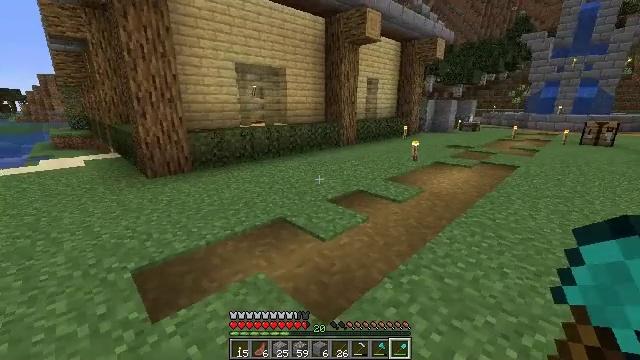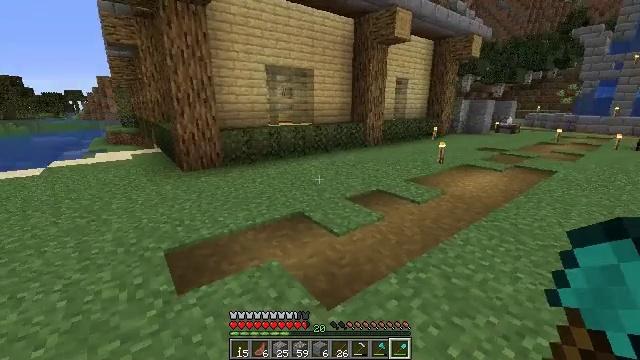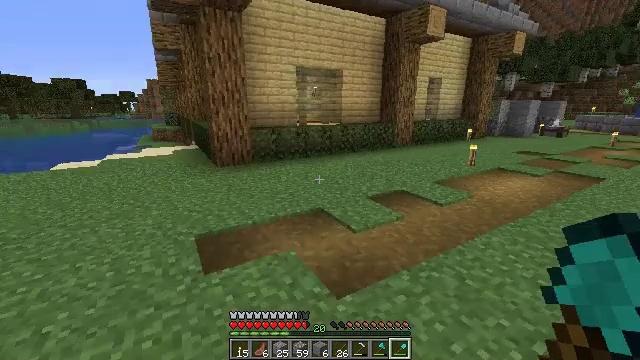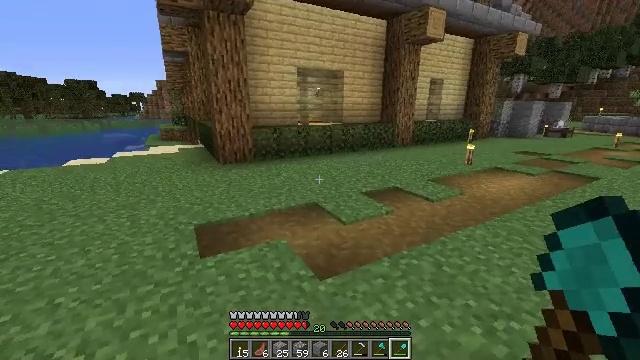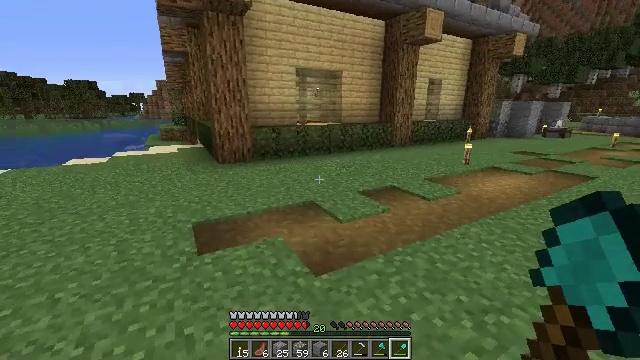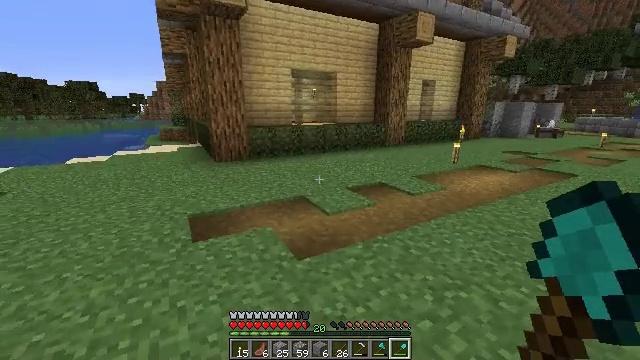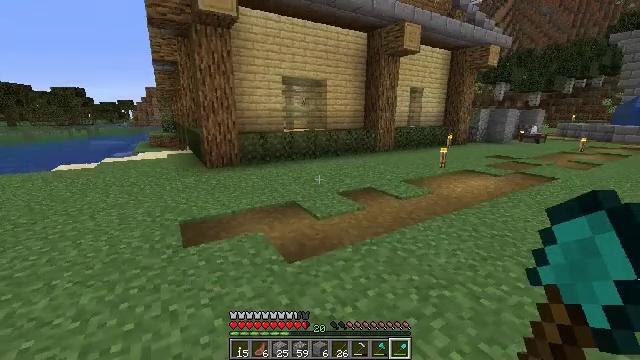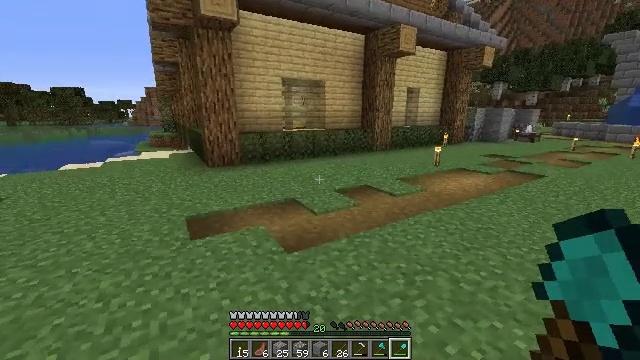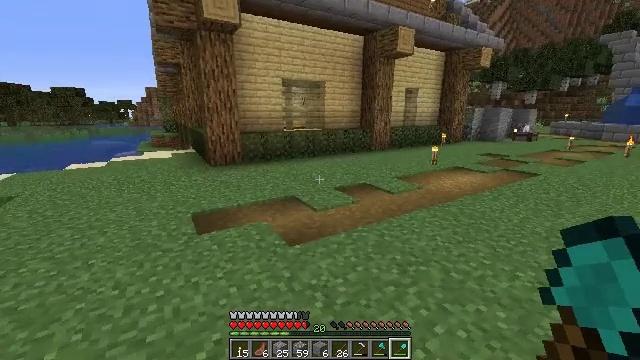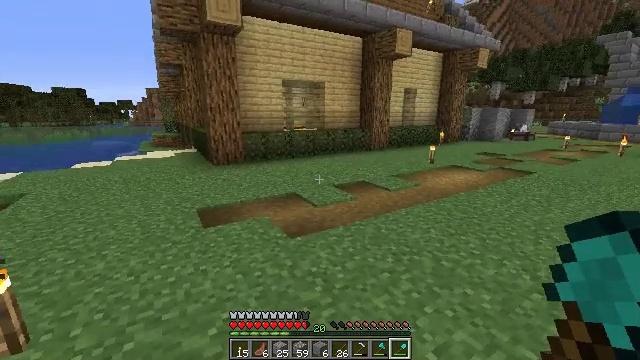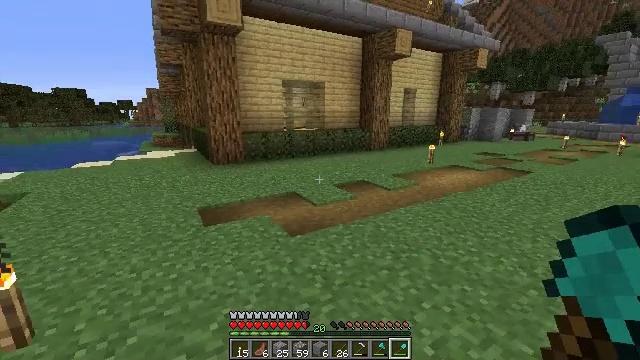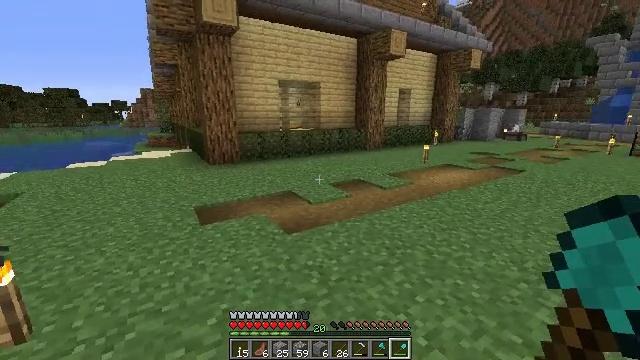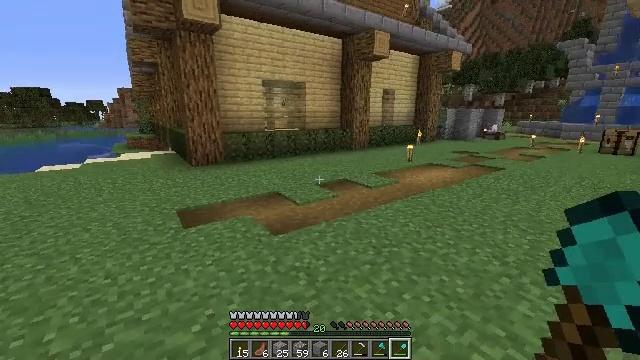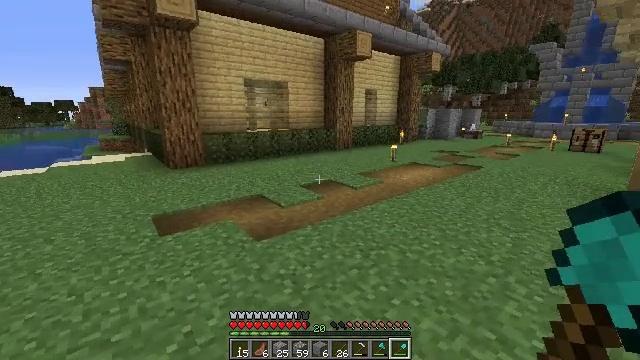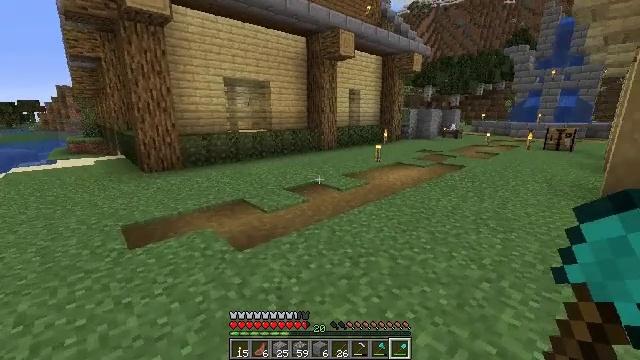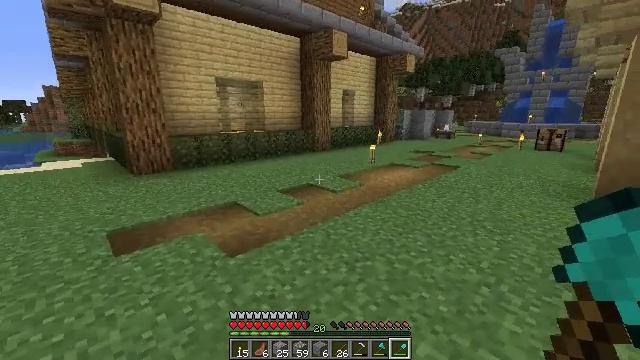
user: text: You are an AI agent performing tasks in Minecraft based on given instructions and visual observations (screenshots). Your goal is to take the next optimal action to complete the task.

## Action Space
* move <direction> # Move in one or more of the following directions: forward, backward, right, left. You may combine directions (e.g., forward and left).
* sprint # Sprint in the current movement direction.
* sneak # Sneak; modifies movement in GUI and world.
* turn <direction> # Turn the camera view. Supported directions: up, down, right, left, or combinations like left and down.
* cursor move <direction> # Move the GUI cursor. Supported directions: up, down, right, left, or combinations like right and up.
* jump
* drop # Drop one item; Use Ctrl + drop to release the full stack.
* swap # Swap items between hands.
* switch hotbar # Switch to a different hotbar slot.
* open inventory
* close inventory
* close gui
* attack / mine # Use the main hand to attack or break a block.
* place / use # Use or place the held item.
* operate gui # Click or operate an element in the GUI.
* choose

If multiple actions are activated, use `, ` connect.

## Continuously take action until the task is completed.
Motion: motion action
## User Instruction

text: Interact with the crafting table to create a spruce pressure plate.
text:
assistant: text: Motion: move back and move right, turn left, attack / mine
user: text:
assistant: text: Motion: move back and move right, turn left, attack / mine
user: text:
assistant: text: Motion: move back and move right, turn left, attack / mine
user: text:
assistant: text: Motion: move back and move right, attack / mine
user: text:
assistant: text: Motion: move back, attack / mine
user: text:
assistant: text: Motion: move back, turn right and up, attack / mine
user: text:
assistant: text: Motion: move back, attack / mine
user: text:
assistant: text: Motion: move back, attack / mine
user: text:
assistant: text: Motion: attack / mine
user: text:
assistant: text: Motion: attack / mine
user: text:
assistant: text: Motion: attack / mine
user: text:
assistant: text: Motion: move forward, turn right, attack / mine
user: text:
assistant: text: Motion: move forward, turn right, attack / mine
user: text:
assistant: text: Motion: move forward, turn right, attack / mine
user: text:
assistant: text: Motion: turn right, attack / mine
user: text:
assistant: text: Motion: attack / mine
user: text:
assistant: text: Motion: turn left, attack / mine
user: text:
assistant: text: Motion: move forward, turn left, attack / mine
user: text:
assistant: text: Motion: move forward, turn left, attack / mine
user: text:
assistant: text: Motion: move forward, turn left, attack / mine
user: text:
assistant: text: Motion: move forward, turn left, attack / mine
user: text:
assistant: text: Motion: move forward, turn left, attack / mine
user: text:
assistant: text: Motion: move forward, turn left, attack / mine
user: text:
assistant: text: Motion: move forward and move right, turn left, attack / mine
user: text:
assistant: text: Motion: move forward and move right, turn left and down, attack / mine
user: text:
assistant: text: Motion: move forward and move right, turn left and down, attack / mine
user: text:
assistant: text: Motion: move right, turn left and down, attack / mine
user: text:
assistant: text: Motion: move right, turn left, attack / mine
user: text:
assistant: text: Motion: move back and move right, turn left and down, attack / mine
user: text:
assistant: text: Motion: move back and move right, turn left and down, attack / mine